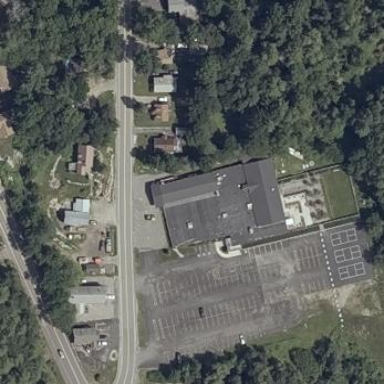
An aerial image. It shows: Building housing bowling alley.